Question: I am using 'PrintDocument.Print()' to start a print process, in which I print a data grid (C1FlexGrid) and some header and footer information. It's a somewhat complicated printing process. I'm using standard 'PrintDocument' methods but because of what I want to have hit the page, I'm in control of everything that is happening.
The problem I am having is that I want to shrink the area into which the grid control will be drawn. When I draw my headers and footers, I am calculating the space that they will consume, and what should remain for the grid to occupy. The grid control has its own 'PrintDocumentGridRenderer' class that provides the 'PrintPage()' method that I call to get it to render the grid on the PrintDocument's 'Graphics' object.
I cannot figure out how I can restrict the area into which the grid can fit, but do it I've already drawn the header/footer and know what that remaining space is.
Here's some code, heavily stripped to what I think is the essence:
'''
private void PrintDocument_PrintPage(Object sender, PrintPageEventArgs e)
{
//I tried putting a non-drawing version of DrawHeadersAndFooters() here to get the calculated space and then reset the Margin...but it's always one call behind the Graphics object, meaning that it has no effect on the first page. In fact, because Setup() gets called with two different margins at that point, the pages end up very badly drawn.
_gridRenderer.Setup(e); //this is the PrintDocumentGridRender object and Setup() figures out page layout (breaks and such)
DrawHeadersAndFooters(e.Graphics, e.MarginBounds);
Int32 newX = _printProperties.GridBounds.X - e.MarginBounds.X;
Int32 newY = _printProperties.GridBounds.Y - e.MarginBounds.Y;
e.Graphics.TranslateTransform(newX, newY);
_gridRenderer.PrintPage(e, _currentPage - 1); //grid control's print method
e.HasMorePages = _currentPage < _printProperties.Document.PrinterSettings.ToPage;
_currentPage++;
}
private void DrawHeadersAndFooters(Graphics graphics, Rectangle marginBounds)
{
Rectangle textRect = new Rectangle();
Int32 height = 0;
//loop lines in header paragraph to get total height required
//there are actually three, across the page, but just one example for bevity...
if (!String.IsNullOrEmpty(_printProperties.HeaderLeft))
{
Int32 h = 0;
foreach (String s in _printProperties.HeaderLeft.Split(new String[] { "
" }, StringSplitOptions.RemoveEmptyEntries))
h += (Int32)graphics.MeasureString(s, _printProperties.HeaderLeftFont, width, stringFormat).Height;
height = (h > height) ? h : height;
} //repeat for other two, keeping the greatest of 3 heights in the end
textRect.X = marginBounds.X;
textRect.Y = (Int32)_printProperties.Document.DefaultPageSettings.PrintableArea.Y; //a global storage for printing information I need to keep in memory
textRect.Width = width;
textRect.Height = height;
stringFormat.Alignment = StringAlignment.Near;
graphics.DrawString(_printProperties.HeaderLeft, _printProperties.HeaderLeftFont, new SolidBrush(_printProperties.HeaderLeftForeColor), textRect, stringFormat);
_printProperties.GridBounds = new Rectangle(marginBounds.X, textRect.Y, marginBounds.Width, marginBounds.Bottom - textRect.Y); //here I think I have the space into which the grid _should_ be made to fit
}
'''
You can see that in 'PrintDocument_PrintPage()' I am applying a transform to the 'Graphics' object, which scoots the grid down into place, and under the headers.
Screenshot:

I would like to shrink the area bottom-up to get the bottom of that grid to be just above the footers. You can see by looking at the bottom-right corner that the rendered grid image is overlapping the footers that I've already drawn. And that's the help I need. How can I shrink the 'Graphics' drawing space without doing something like 'ScaleTransform()', which doesn't seem the right idea at all.
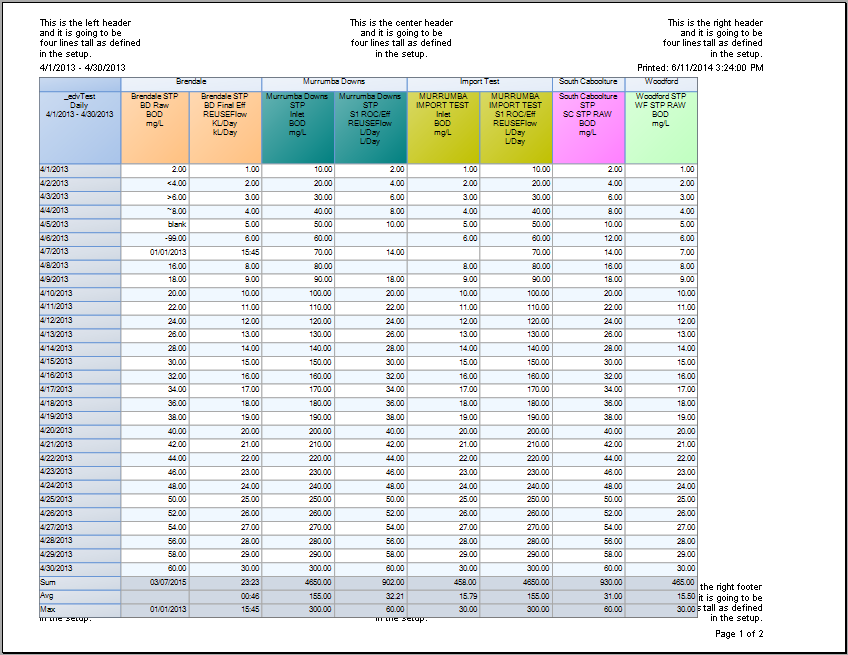
Answer: The answer proved to be a complete reorganization of the logic. Instead of trying to figure it all out and render it at the same time, I refactored the calculation code into a separate method that I can call ahead of the call to 'PrintDocument.Print()'.
It all came down to this little gem that I was previously unaware of:
'''
Graphics graphics = _printProperties.Document.PrinterSettings.CreateMeasurementGraphics();
'''
That gave me a fresh 'Graphics' object for the print document that I could use to do all the calculations ahead of printing. Once I had that, it was a simple matter of storing it and then using the results in the actual header and footer rendering.
It also afforded me the information I needed in order to adjust the 'Margins' of the 'PrintDocument.DefaultPageSettings' prior to the grid's 'Print()' call.
Some code for reference:
'''
//The margins I intend to adjust
System.Drawing.Printing.Margins margins = _printProperties.Document.DefaultPageSettings.Margins;
//Get paper width/height respecting orientation
Int32 paperWidth =
_printProperties.Document.DefaultPageSettings.Landscape ?
_printProperties.Document.DefaultPageSettings.PaperSize.Height :
_printProperties.Document.DefaultPageSettings.PaperSize.Width;
Int32 paperHeight =
_printProperties.Document.DefaultPageSettings.Landscape ?
_printProperties.Document.DefaultPageSettings.PaperSize.Width :
_printProperties.Document.DefaultPageSettings.PaperSize.Height;
//Calculate printable bounds using user-defined margins and paper size
Rectangle marginBounds = new Rectangle(_printProperties.MarginLeft, _printProperties.MarginTop,
paperWidth - (_printProperties.MarginLeft + _printProperties.MarginRight),
paperHeight - (_printProperties.MarginTop + _printProperties.MarginBottom));
//Calculate Rectangles for every header/footer element
CalculatePrintRegions(marginBounds);
//If certain elements exist, use the calculated sizes to adjust the margins
Boolean hasHeader =
!String.IsNullOrEmpty(_printProperties.HeaderLeft) ||
!String.IsNullOrEmpty(_printProperties.HeaderCenter) ||
!String.IsNullOrEmpty(_printProperties.HeaderRight);
Boolean hasHeader2 =
!String.IsNullOrEmpty(_printProperties.Header2Range) ||
!String.IsNullOrEmpty(_printProperties.Header2Date);
Boolean hasFooter =
!String.IsNullOrEmpty(_printProperties.FooterLeft) ||
!String.IsNullOrEmpty(_printProperties.FooterCenter) ||
!String.IsNullOrEmpty(_printProperties.FooterRight);
if (hasHeader)
{
Int32 topAdd = Math.Max(Math.Max(_printProperties.HeaderLeftRect.Height, _printProperties.HeaderCenterRect.Height), _printProperties.HeaderRightRect.Height);
if (hasHeader2)
topAdd += Math.Max(_printProperties.Header2RangeRect.Height, _printProperties.Header2DateRect.Height);
margins.Top = _printProperties.HeaderLeftRect.Top + topAdd + 10;
}
if (hasFooter)
margins.Bottom = paperHeight - (_printProperties.FooterLeftRect.Top - 10);
//This used to be the starting point, everything above was added in answer to the problem
_printProperties.IsPrinting = true; //used by drawing code to control drawing of certain elements (such as not showing selection/highlight)
_printProperties.IsPreview = Preview;
_printProperties.IsDryRun = true; //to get page count into _gridRenderer before displaying prompt
_printProperties.Document.Print();
'''
Note that since I am drawing all header/footer text manually, margins have no impact on it, so adjusting them influences the grid rendering.